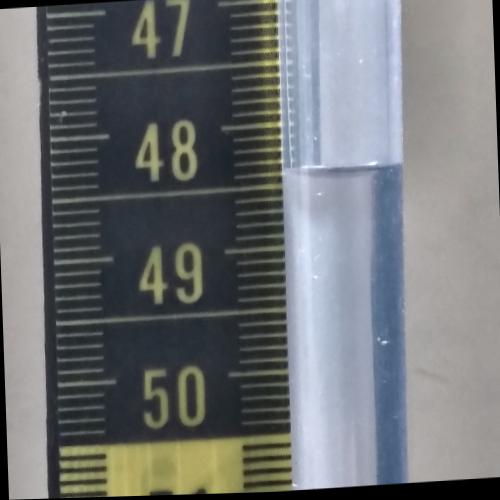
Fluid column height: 48.4 cm